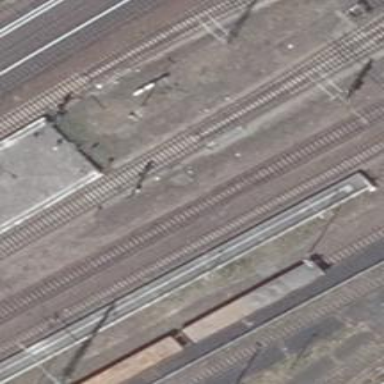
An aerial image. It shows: Railway switch.